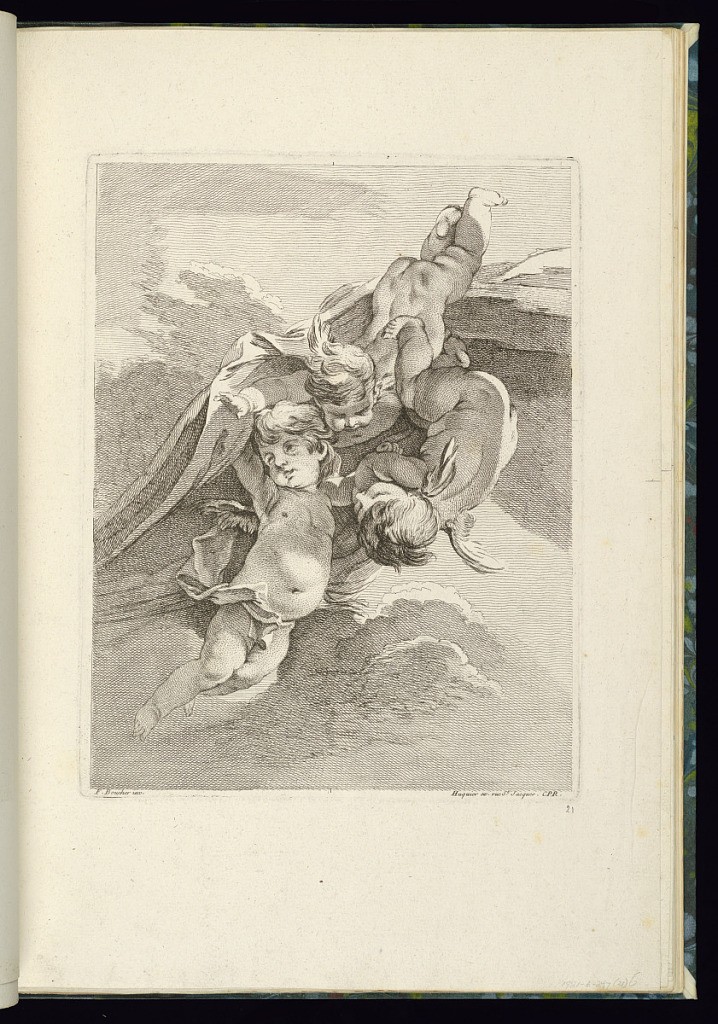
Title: Three Putti
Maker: François Boucher, French, 1703–1770
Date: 1738–49
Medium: Etching on laid paper
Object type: Print
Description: Three winged putti flying together with clouds in the background and a large piece of fabric wrapped loosely around them. The plate is signed.